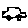
Label: car